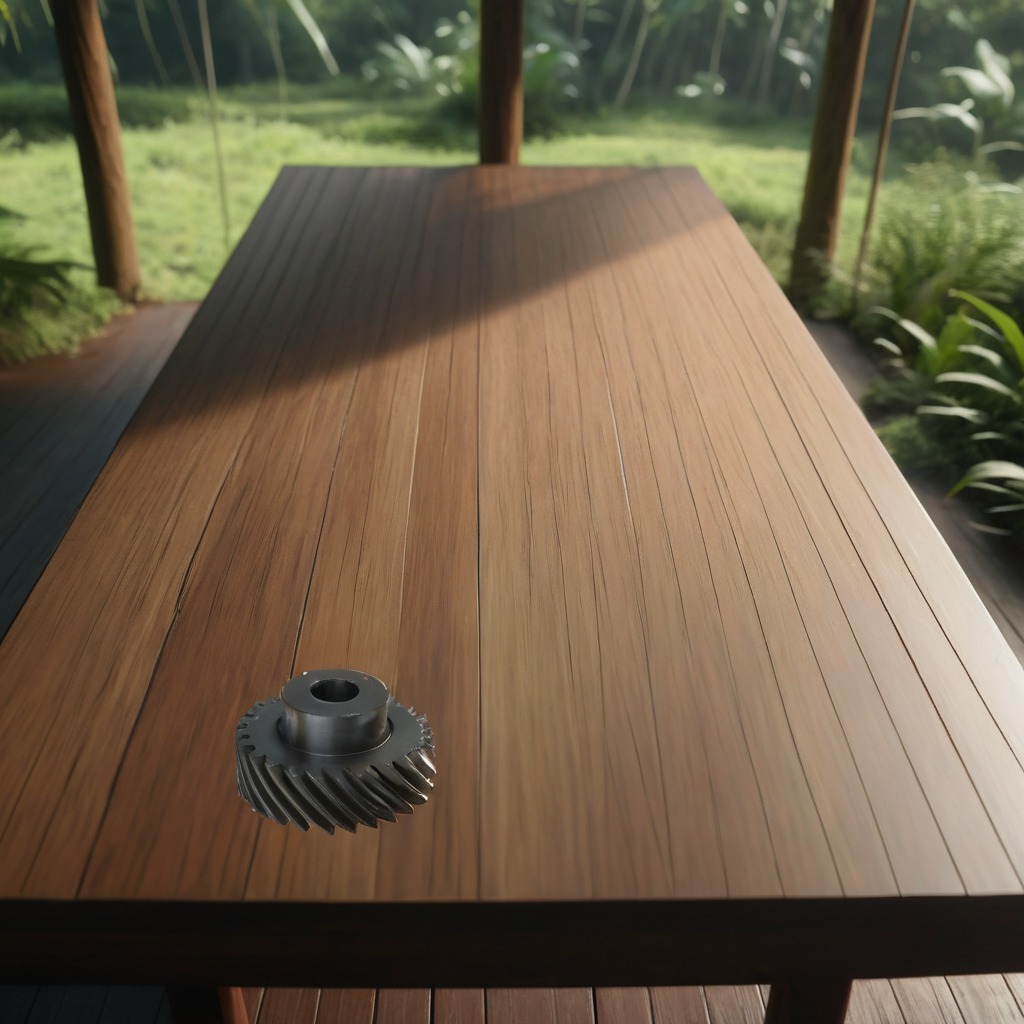
A steel gear with teeth is lying on the wooden table.